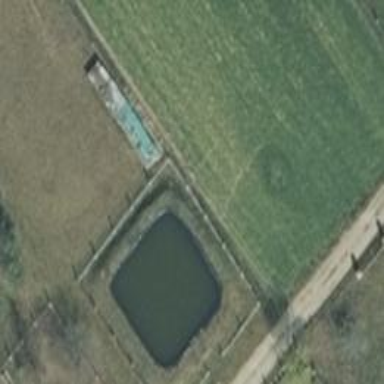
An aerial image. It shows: Pond filled with water used as emergency fire water pond.